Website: ulta-beauty
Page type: account-selection
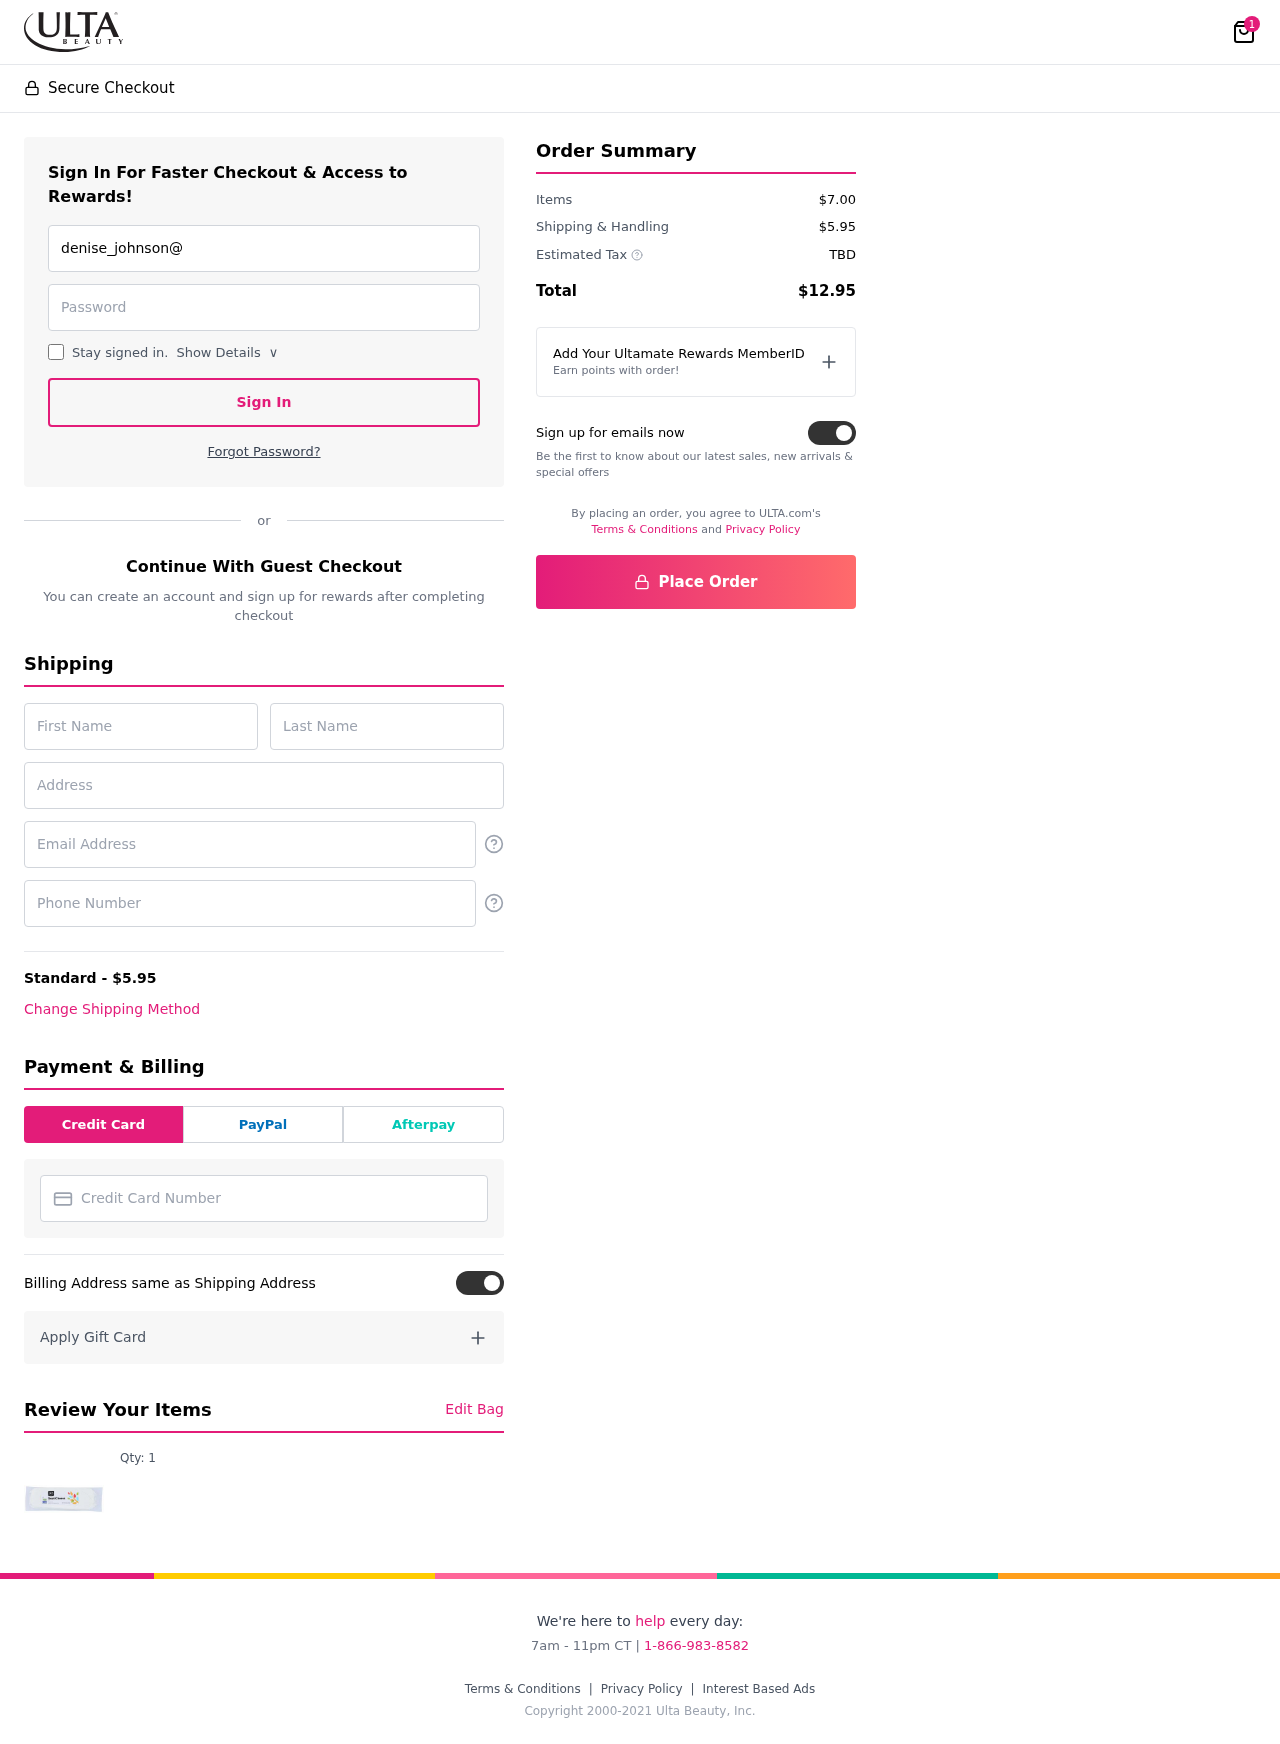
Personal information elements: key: PII_CARD_NUMBER
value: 4716 0076 8941 9127
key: PII_EMAIL
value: denise_johnson@gmail.com
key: PII_EMAIL2
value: denise_johnson@gmail.com
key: PII_FIRSTNAME
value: Denise
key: PII_LASTNAME
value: Johnson
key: PII_PHONE
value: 9647399706
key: PII_STREET
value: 60066 Daniel Row
Product elements: key: PRODUCT1_QUANTITY
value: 1
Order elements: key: ORDER_NUM_ITEMS
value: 1
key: ORDER_SHIPPING_COST
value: $5.95
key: ORDER_SUBTOTAL
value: $7.00
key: ORDER_TAX
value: TBD
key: ORDER_TOTAL
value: $12.95